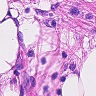
Metastatic tissue present: yes